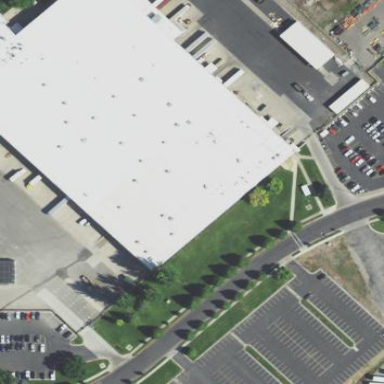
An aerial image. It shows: Industrial building.